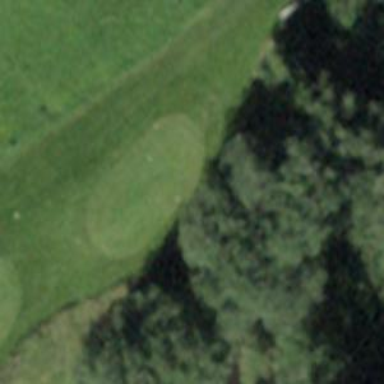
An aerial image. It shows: Grassy area designated as golf tee.